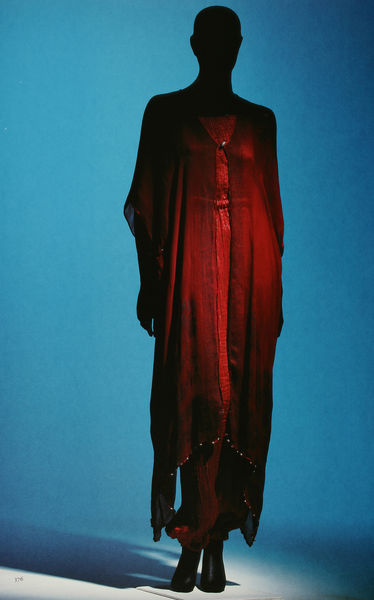
Titel: Tunika und Hose
Künstler: Mariano Fortuny
Standort: Kyoto (Japan)
Institution: Kyoto Costume Institute
Schlagwörter: blau, dunkel, hand, himmel, kopf, körper, mann, schatten, umhang, weiß, fluss, gelb, mädchen, sand, bewegung, braun, brust, bunt, busen, elegant, frau, grau, hell, hintergrund, kleid, licht, nacht, raum, schmuck, schwarz, dame, gürtel, rot, schleier, tuch, mode, rock, tanz, hemd, hose, arm, arme, bluse, falten, gesicht, kleidung, lang, leinen, mensch, präsentation, sehen, silber, stehen, steine, ärmel, hände, portrait, kalt, gehen, schlank, sonne, boden, dunkelheit, figur, gewand, kostüm, kutte, mantel, stehend, stickerei, stoff, stoffe, saum, borte, brosche, en face, frontal, gotik, knopf, kontrast, ohren, perle, perlen, schultern, schön, seide, zart, skulptur, statue, hellblau, taille, bein, bewegen, brüste, füße, japan, komplementär, modell, düster, schlagschatten, schuhe, moderne, laufen, warm, afrika, gebirge, kette, modern, sahara, kahl, monochrom, silhouette, beleuchtung, scheinwerfer, romantik, flattern, bordüre, falte, jugendstil, weiblich, schmal, glatze, dunkelrot, verzierung, überwurf, faltenwurf, kontrapost, model, zeigen, transparent, transparenz, knopfleiste, dünn, silouette, geheimnisvoll, umriss, gestalt, glitzern, abendkleid, satin, fliessend, foto, fotografie, photographie, oase, knochen, neger, gang, schild, blut, antike, maske, fuss, orient, orientalisch, glitzer, bedeckt, kontur, jugend, steht, ästhetik, groß, schlicht, konturen, anonymität, stand, schlaglicht, stiefel, schritt, schuh, entwurf, festlich, bekleidung, puppe, sommerkleid, schemenhaft, photo, ganzfigur, tracht, wärme, bauchtanz, androgyn, lässig, teufel, toga, lichtspiel, hunger, mittelalter, durchsichtig, romanik, schreiten, schlangen, roz, schau, leicht, speer, weinrot, dürer, pluderhose, verschluß, fließen, gegenlicht, schüchtern, portr, spielbein, standbein, textil, verhüllt, alte frau, fotographie, tunika, sexy, figürlich, rostrot, design, leichtigkeit, baumwolle, quadrat, aufnahme, kopflos, bequem, eleganz, moderne kunst, azur, purpur, szenisch, präsentieren, silhuette, verschattet, grazil, umhand, hosenanzug, figut, katalog, podium, gleiten, farbkontrast, vertikal, durchscheinend, kombination, monnet, luftig, fotorafie, neuzeit, durst, folklore, überkleid, tuareg, wadi, rotes kleid, galant, hoffmann, hode, kaftan, organza, misteriös, feierlich, anonym, karminrot, pyramiden, schritte, indisch, nil, afrikanisch, figurine, schrittstellung, burgund, wallend, interessant, dior, fashion, joop, modefoto, pailetten, schaufensterpuppe, modedesign, laufsteg, pailletten, haute couture, happening, overall, performance, modeschau, modenschau, designer, versace, u boot ausschnitt, hippie, frauenmode, armani, chiffon, fru, bruste, staudamm, contrapost, fallend, skorpion, alien, diabolisch, zeitgeist, langes kleid, kahlkopf, nomade, kontrapos, mannequin, seiden, auffällig, komplimentärfarben, mumie, hauch, gesichtlos, esotherisch, massai, absatzschuhe, knöchellang, batman, blau frau, blau kleis, blaue frau, blauer schhatten, bordo, bordorot, casablanca, chasuble, damenbeckleidung, demon, famme fatale, frau kleid rot schatten blau, frauenkleid, fraumode, frfrau, gawand, gute idee, schlecht gemacht, halbärmelig, hosenkleid, hotkutur, ich kann nicht das ganze bild, ives klein, jecke, kaal, kenzo, klemme, konpf mode, lagenkleid, laufstieg, lausteg, lässigkeit, magisch, masai, mein bildschirm ist klein, modedesing, modische, molo, mumien, nigeria, nun?, palietten, porträt foto frau, rohseide, rot kleid, rote tunika, rotes frauenkleid, schlecht gemachtes spiel, seidenchiffon, shilhouette, sielbein, skarabäus, so ein quatsch, spotlight, ssteht, taz, umschau, unverbindlichkeit, warte bis zeit vorbei ist, was soll ich machen?, weibliche plastik, wer programmiert nur so schlec, wie kann ich das spielen?, wie kann man das spielen?, wo sind die anleitungen?!!, zentrale figur, zweilagig, zweischichtig, übergewand